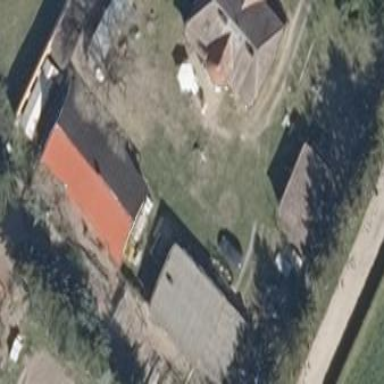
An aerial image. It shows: Shed.